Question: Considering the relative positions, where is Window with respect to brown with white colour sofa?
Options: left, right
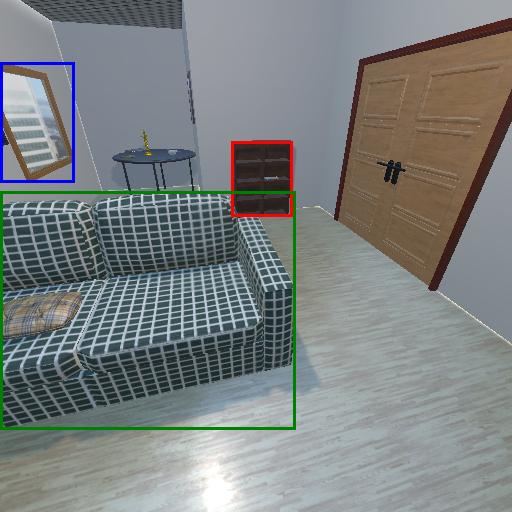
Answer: left